Question: I am having a challenge to send message to bot on click of static menu item in Microsoft boframework webchat. I have modified the top nav and have static menu items and on click of any menu item that text should be sent to bot as message.

I read over the Microsoft documentation and I see that we need to post to direct line so send message to bot. please refer <URL>
I am wondering if there is any alternative apart from this as I am not able to make the api properly and invoke on click of item.
'''
MenuItemClick(event) {
console.log(event.target.innerText);
Needle('post','https://directline.botframework.com/v3/directline/conversations', headers, {});
}
'''
I am expecting on click of the menu item the text associated with menu item should go to the bot as message.
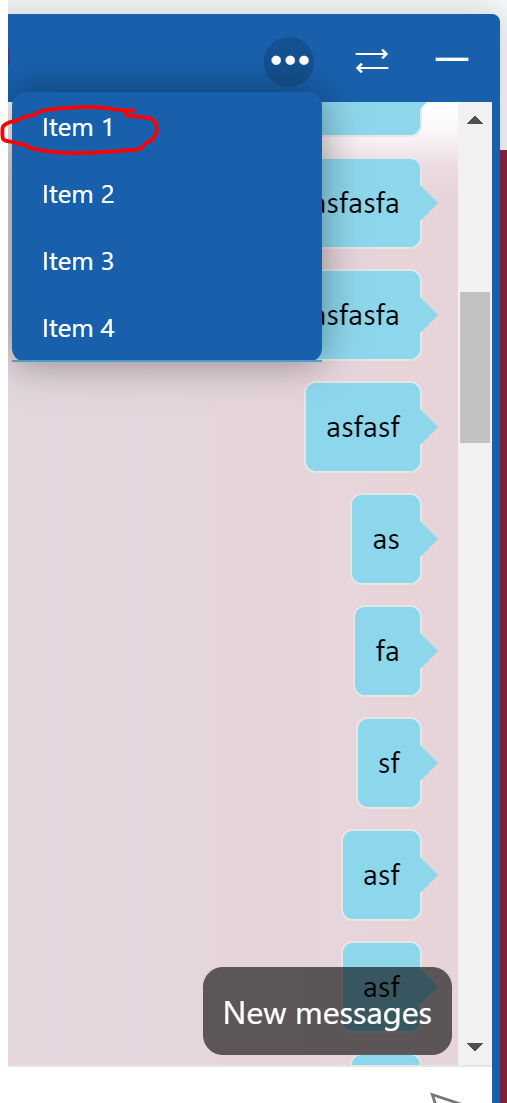
Answer: I'm assuming you are building on top of the <URL> sample. Instead of making a post request to Direct Line to send a message, I would recommend dispatching a 'sendMessage' action from Web Chat's store. Most of the logic is already there for you. You just need to import the 'sendAction' method from Web Chat Core and define a 'handleMenuItemClick' function. Take a look at the code snippets bellow.
'''
...
// Import 'sendMessage' actiion from Web Chat Core
import sendMessage from 'botframework-webchat-core/lib/actions/sendMessage';
...
export default class extends React.Component {
constructor(props) {
super(props);
...
// bind 'handleMenuItemClick' to component
this.handleMenuItemClick = this.handleMenuItemClick.bind(this);
...
}
// add 'handleMenuItemClick' to component
handleMenuItemClick({ target: { innerText }}) {
const { store: { dispatch }} = this.state;
dispatch(sendMessage(innerText));
}
render() {
const { state: {
minimized,
newMessage,
side,
store,
styleSet,
token
} } = this;
return (
<div className="minimizable-web-chat">
...
</div>
}
}
'''
<URL>
Hope this helps!